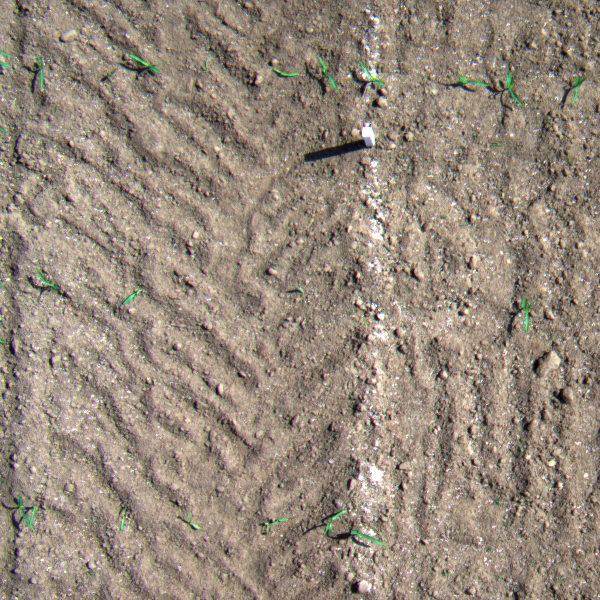
Acquisition date: 2023-05-25
Tile: 0937
Annotated plant instances:
label: maize
label: maize
label: maize
label: maize
label: maize
label: maize
label: maize
label: maize
label: maize
label: maize
label: maize
label: maize
label: maize
label: maize
label: maize
label: maize
label: maize
label: maize
label: maize
label: weed_other
label: weed_other
label: weed_other
label: weed_other
label: weed_other
label: weed_other
label: weed_other
label: weed_other
label: weed_other
label: maize
label: maize
label: weed_other
label: weed_other
label: weed_other
label: weed_other
label: weed_other
label: weed_other
label: weed_other
label: weed_other
label: weed_other
label: weed_other
label: weed_other
label: weed_other
label: barnyard_grass
label: weed_other
label: weed_other
label: weed_other
label: weed_other
label: weed_other
label: weed_other
label: weed_other
label: barnyard_grass
label: weed_other
label: weed_other
label: maize
label: weed_other
label: maize
label: weed_other